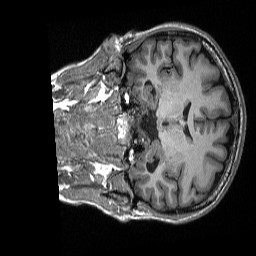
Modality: T1w
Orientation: coronal
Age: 32
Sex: female
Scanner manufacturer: siemens
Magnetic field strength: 3 T
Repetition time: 2.3 s
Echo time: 0.00298 s